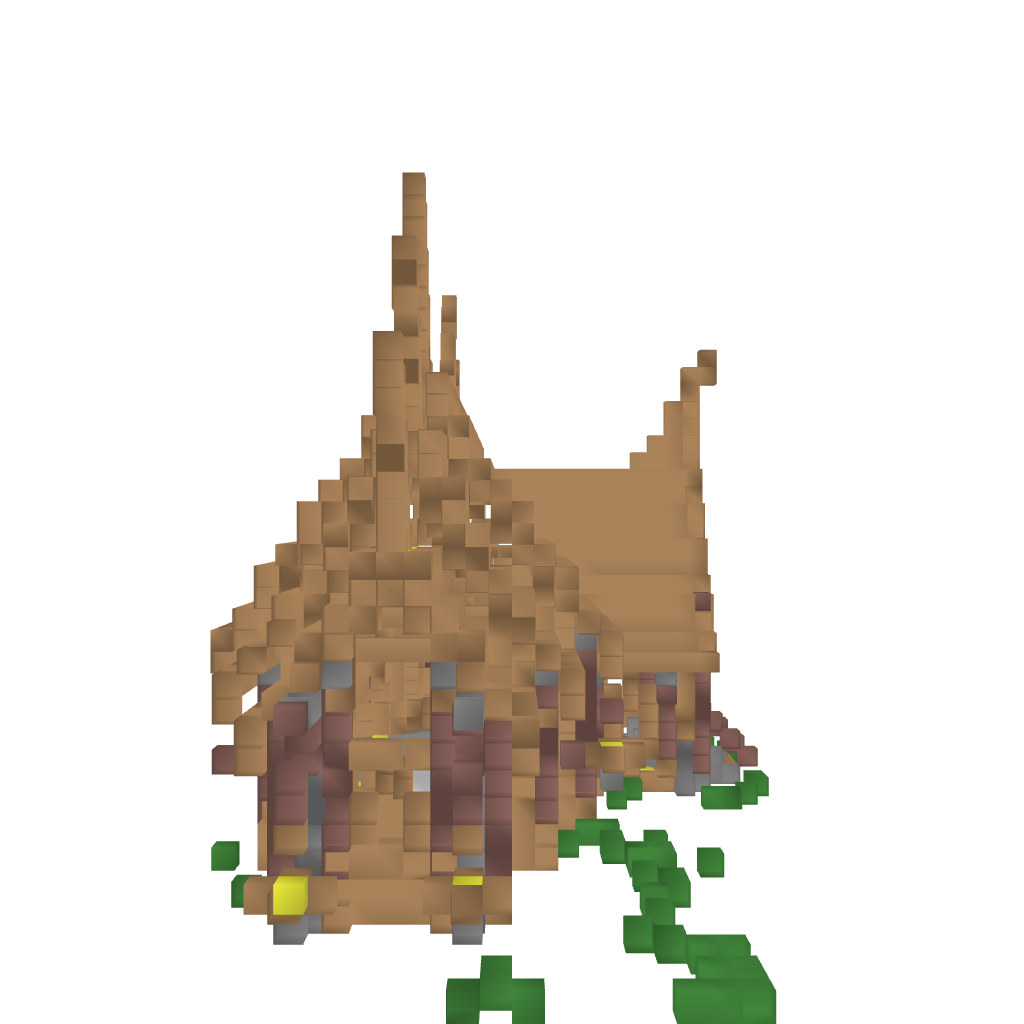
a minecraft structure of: Rumah Gadang bad low quality